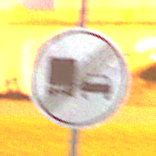
Verkehrszeichen: EndeUeberholverbotKraftfahrzeuge
Umgebung: Outdoor, Suburban
Tageszeit: Night
Wetter: PartlyCloudy
Licht: Artificial
Jahreszeit: NotSpecified
Kontrast: HighContrast